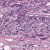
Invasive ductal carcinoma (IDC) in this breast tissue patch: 1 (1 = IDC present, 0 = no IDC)